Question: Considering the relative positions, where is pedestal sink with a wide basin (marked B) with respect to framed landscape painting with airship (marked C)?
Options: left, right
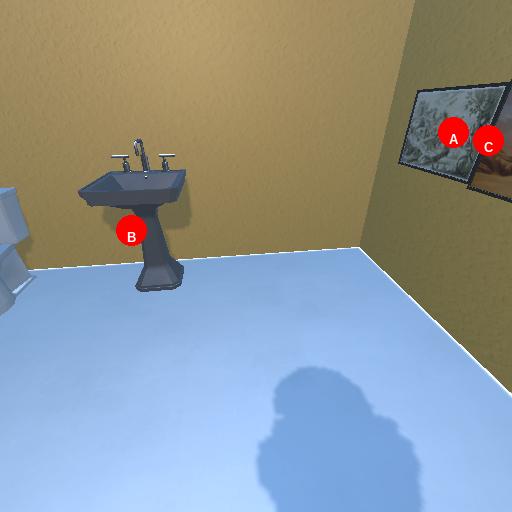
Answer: left